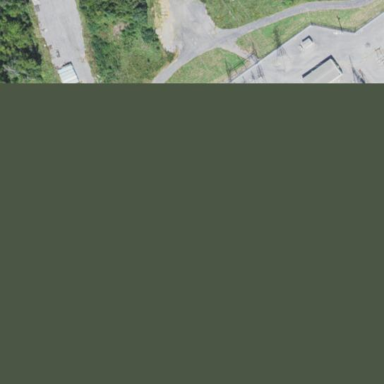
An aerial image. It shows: Fence surrounds transmission level power substation.